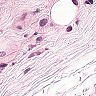
Metastatic tissue present: yes